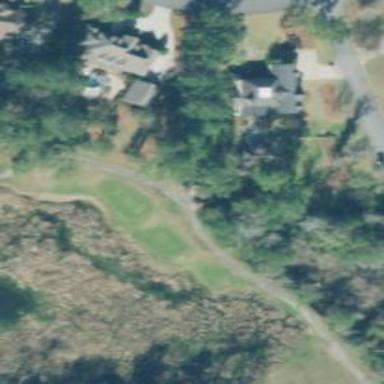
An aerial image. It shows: Path for both roads and golfers.